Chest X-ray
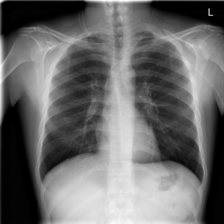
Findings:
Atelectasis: negative
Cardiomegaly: negative
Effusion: negative
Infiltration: negative
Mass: negative
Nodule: negative
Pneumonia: negative
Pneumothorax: negative
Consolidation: negative
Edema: negative
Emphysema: negative
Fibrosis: negative
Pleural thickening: negative
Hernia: negative